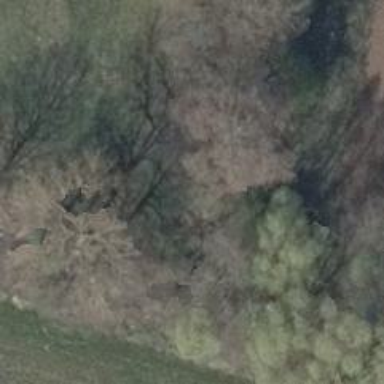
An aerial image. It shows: Row of trees in natural setting.